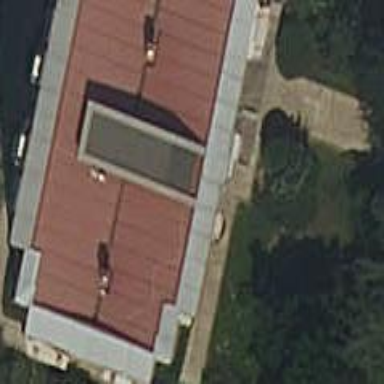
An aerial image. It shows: Residential apartment building with flat roof.